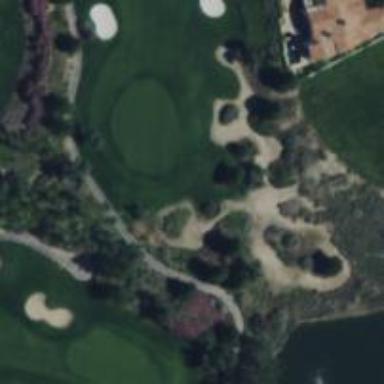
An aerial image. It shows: Golf hole.